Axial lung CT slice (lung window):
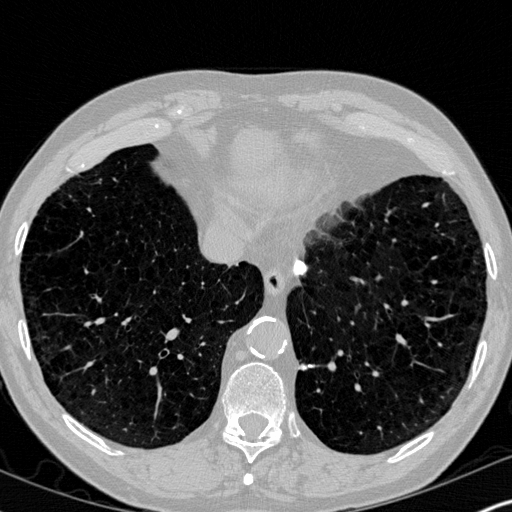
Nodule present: yes
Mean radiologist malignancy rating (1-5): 1